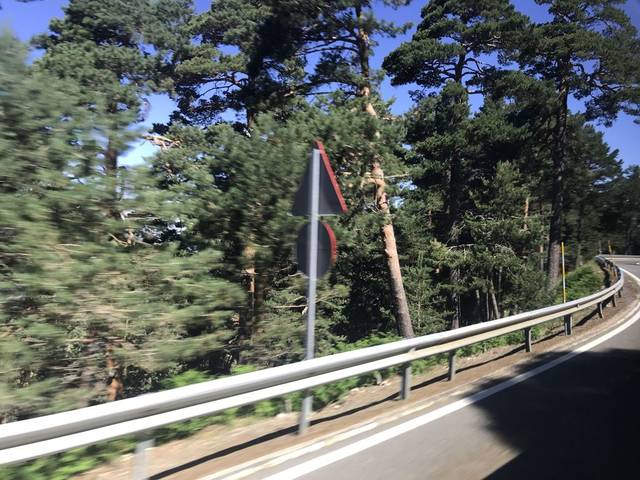
Region: Spain
Coordinates: 40.8, -3.986